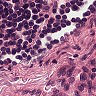
Metastatic tissue present: no